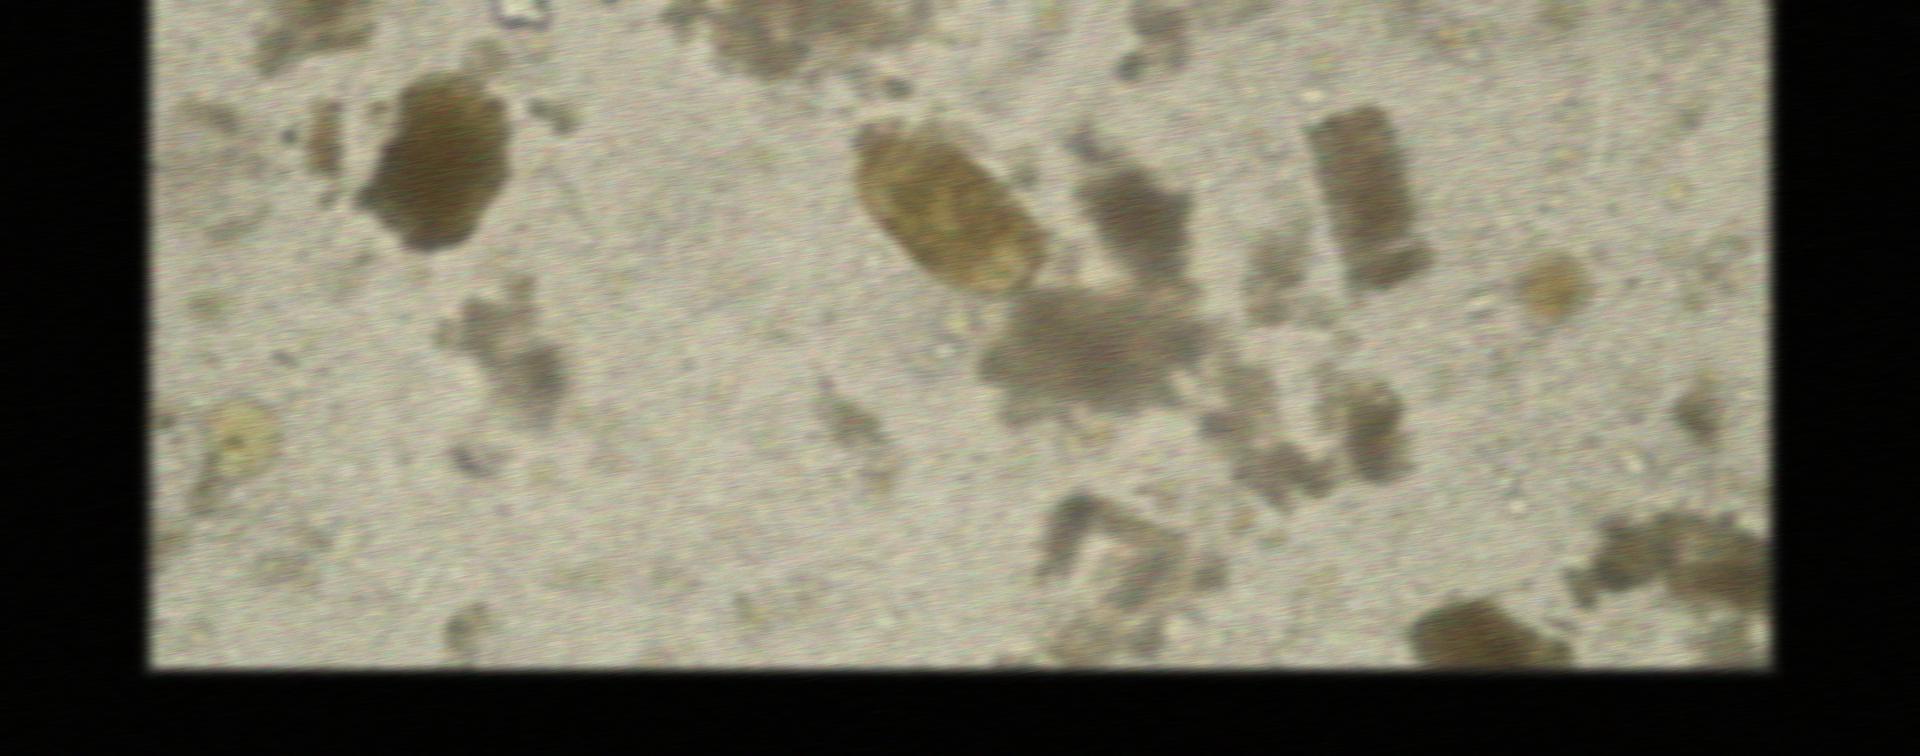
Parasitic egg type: Paragonimus spp